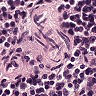
Metastatic tissue present: no